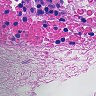
Metastatic tissue present: no